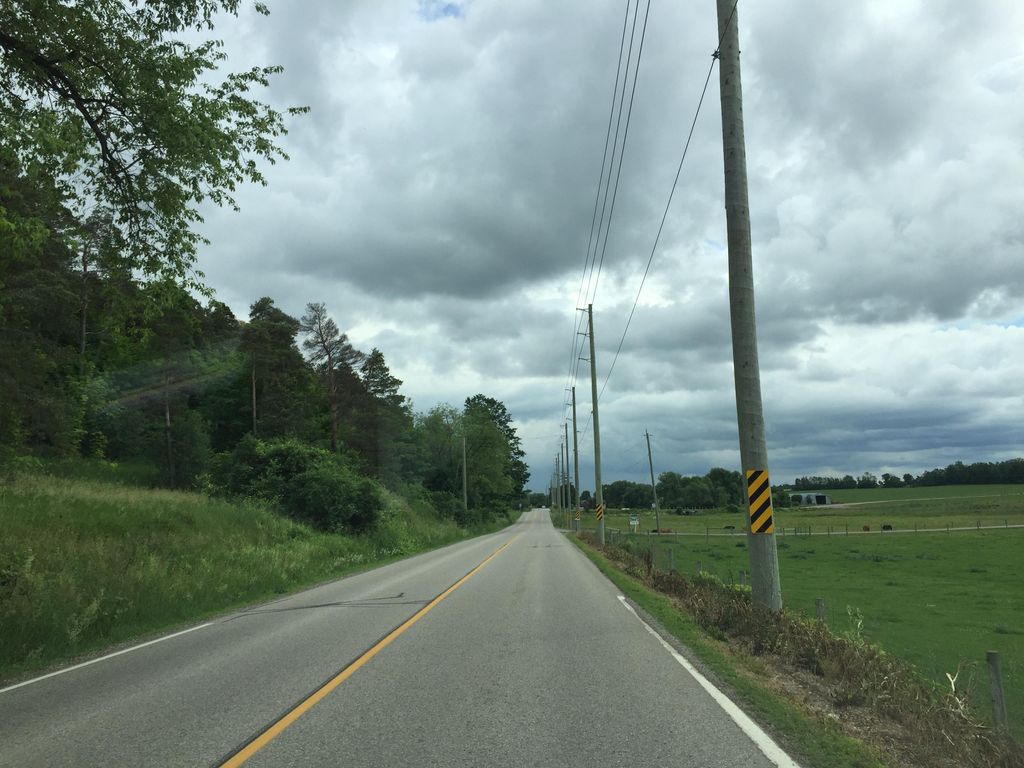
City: kitchener-waterloo